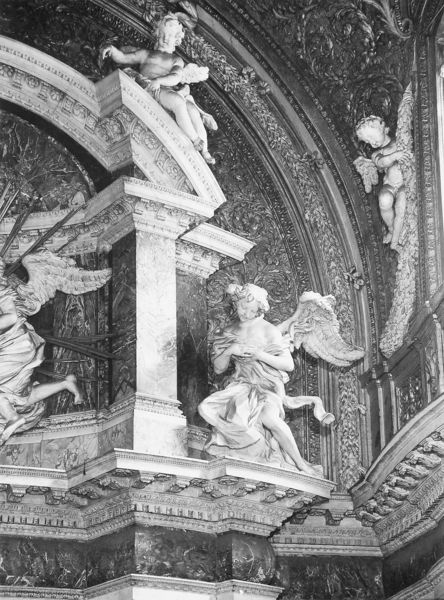
Titel: Engel
Künstler: Francesco Cavallini
Standort: Rom, SS. Nomi di Gesù e Maria, Hochaltar (EU - I - Latium)
Schlagwörter: blätter, flügel, weiß, marmor, säule, blüten, barock, girlande, engel, bein, ecke, bogen, detail, dekor, stuck, strahlen, schwarzweiß, altar, sims, putten, stuch, kriche